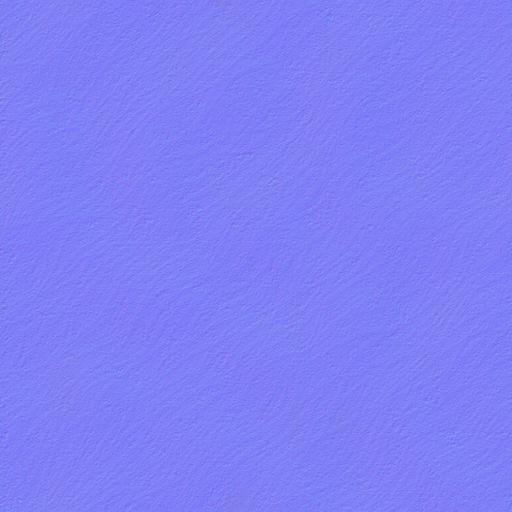
brown dark leather perforated smooth